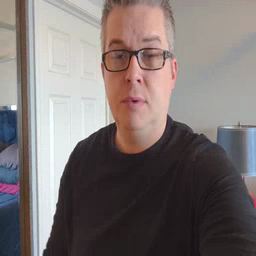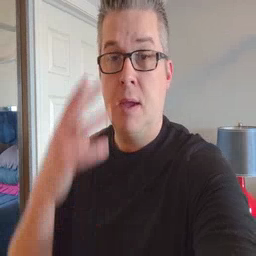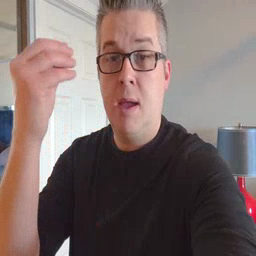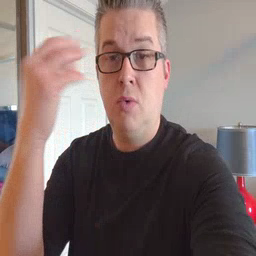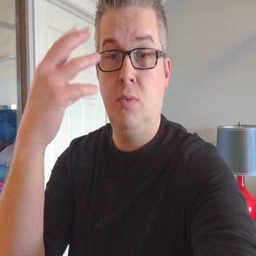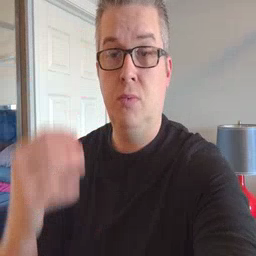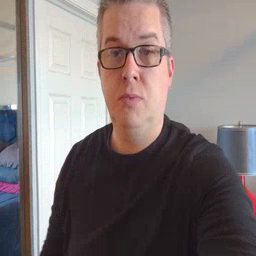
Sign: outside